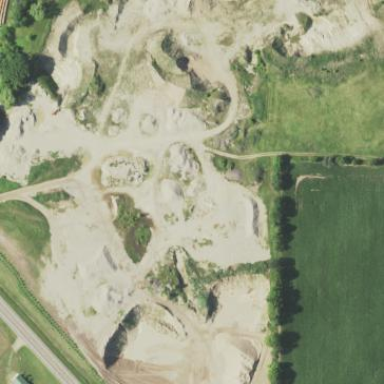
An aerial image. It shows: Quarry area.